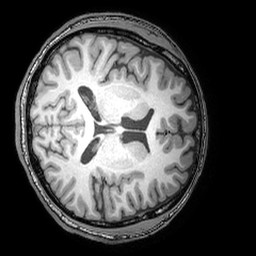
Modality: T1w
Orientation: axial
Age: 37
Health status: ill
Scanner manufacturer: philips
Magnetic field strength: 3 T
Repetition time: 0.007 s
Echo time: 0.0035 s